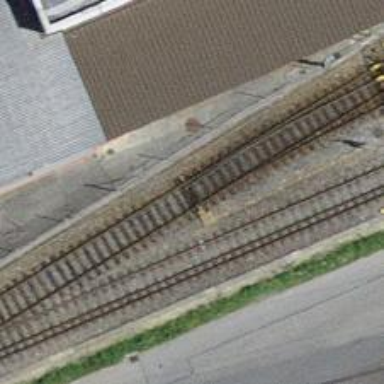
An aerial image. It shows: Railway switch.